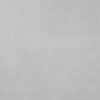
Label: dusty